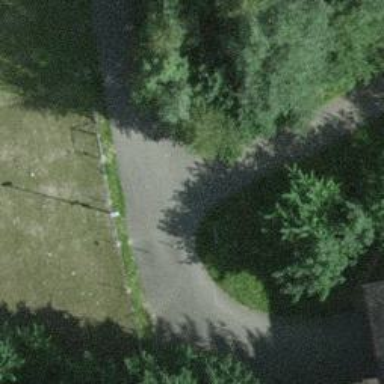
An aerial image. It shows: Bollard.